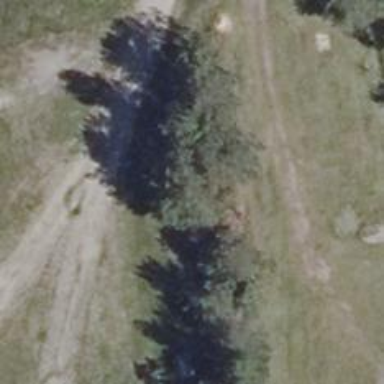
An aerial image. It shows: Row of trees in natural setting.